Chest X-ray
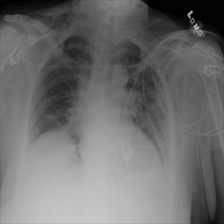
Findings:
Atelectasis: negative
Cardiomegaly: negative
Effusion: negative
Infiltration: negative
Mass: negative
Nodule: negative
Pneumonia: negative
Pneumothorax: positive
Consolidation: negative
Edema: negative
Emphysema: negative
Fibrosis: negative
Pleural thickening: negative
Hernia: negative